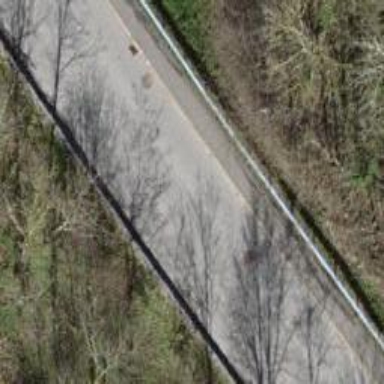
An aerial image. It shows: Tertiary road leading over arch bridge.